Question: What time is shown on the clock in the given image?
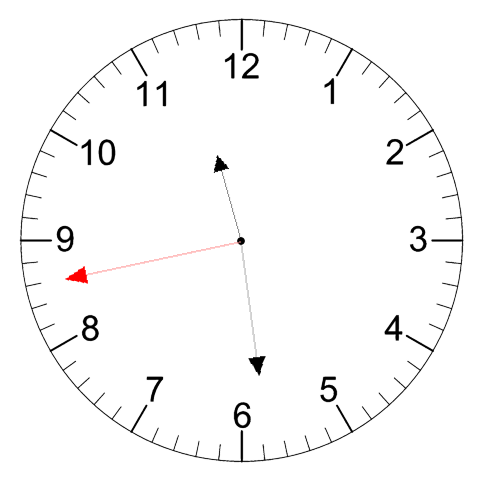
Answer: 11:28:43